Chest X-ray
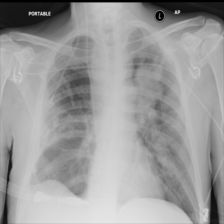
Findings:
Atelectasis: negative
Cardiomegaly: negative
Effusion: negative
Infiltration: positive
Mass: positive
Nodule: positive
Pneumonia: negative
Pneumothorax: negative
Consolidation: negative
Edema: negative
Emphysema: negative
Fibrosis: negative
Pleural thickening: negative
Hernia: negative